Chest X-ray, PA view. Patient: 64 years old, sex F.
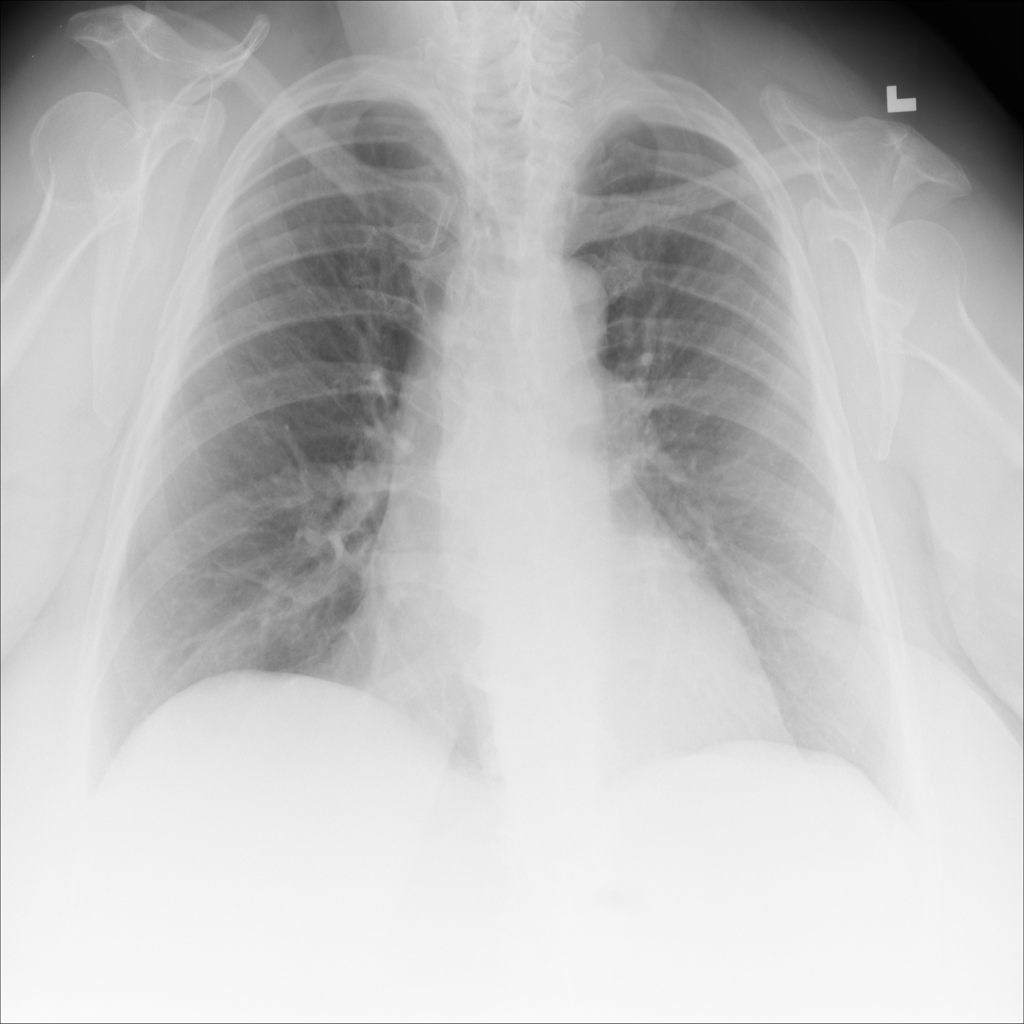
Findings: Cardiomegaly